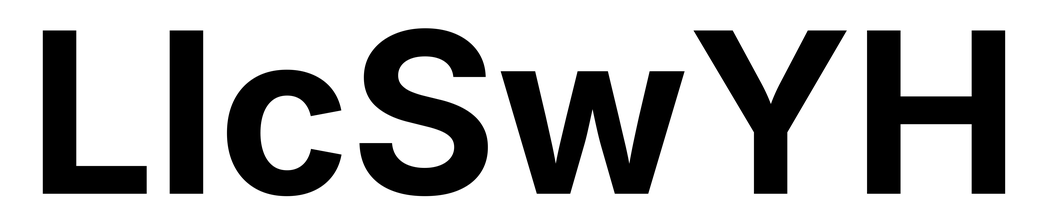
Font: Inter_Bold